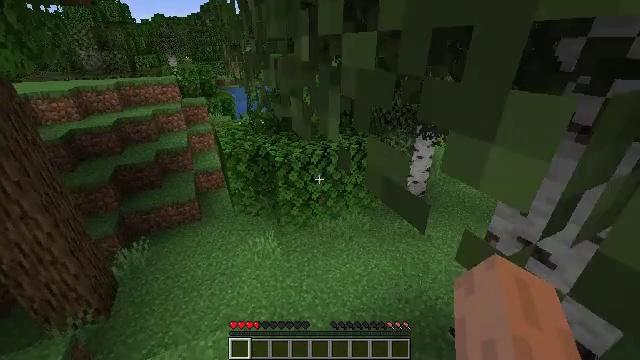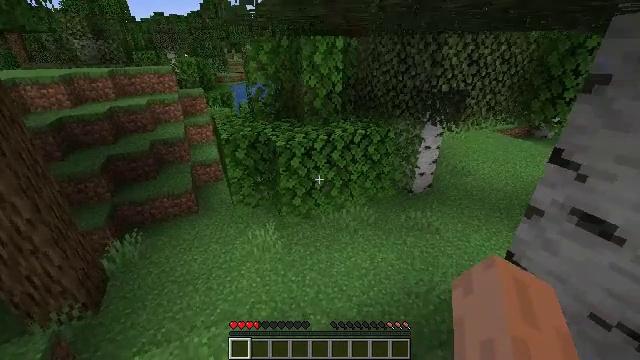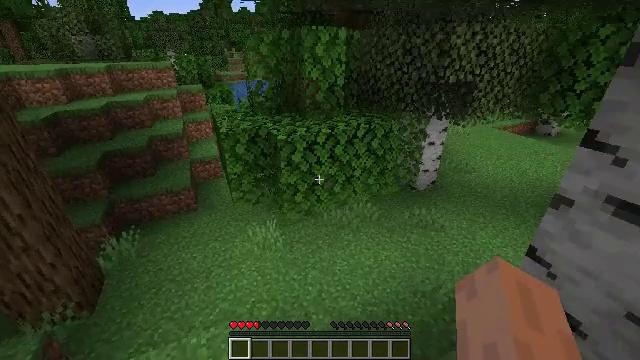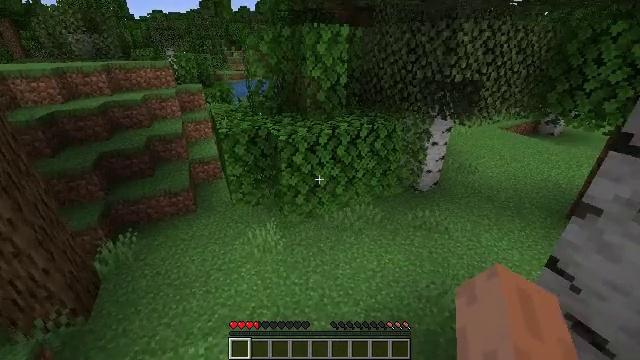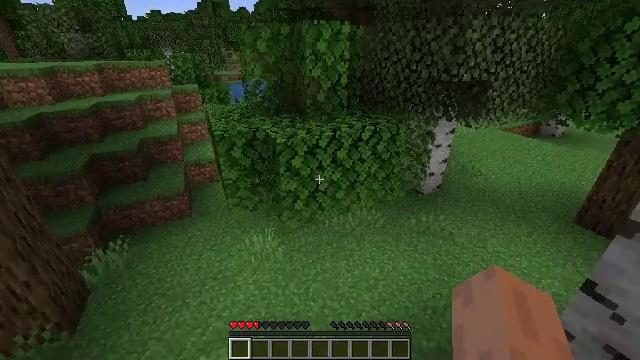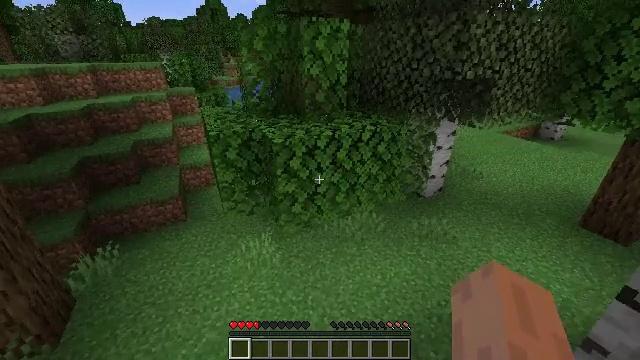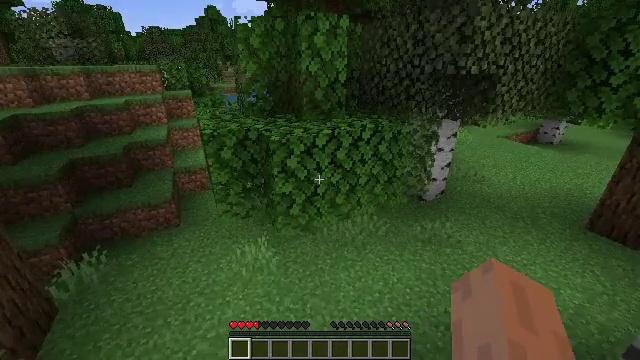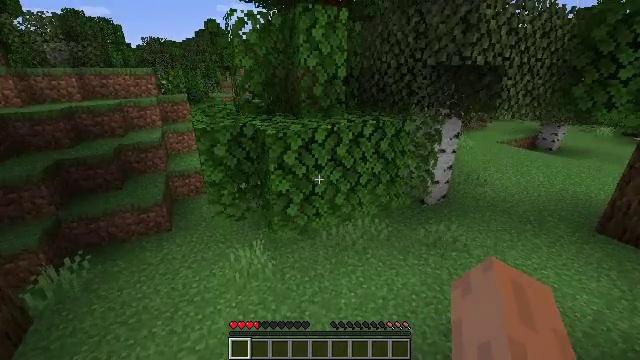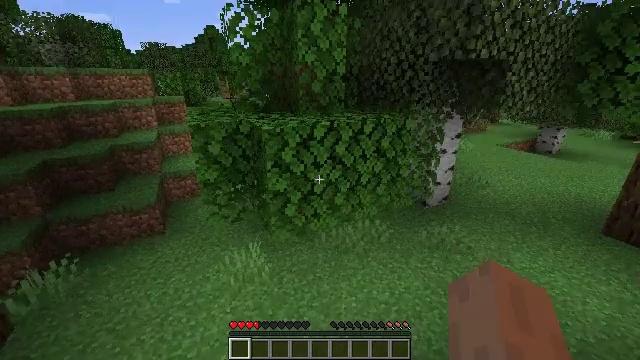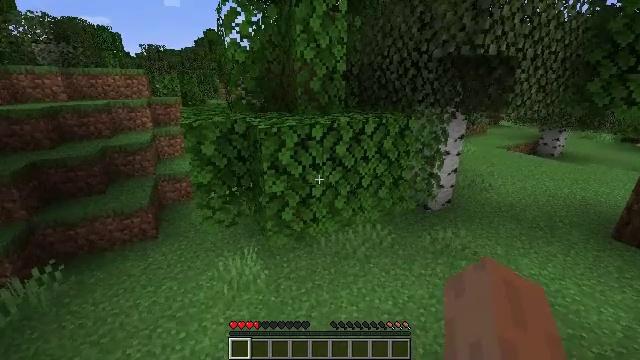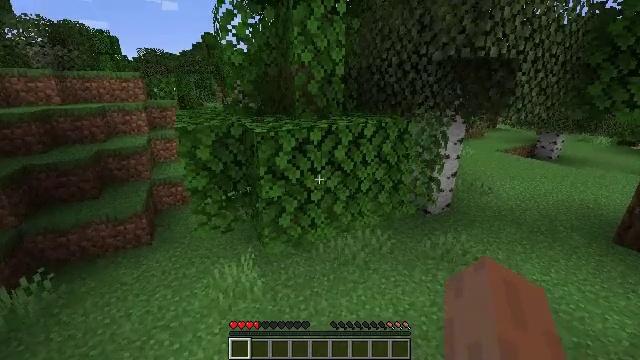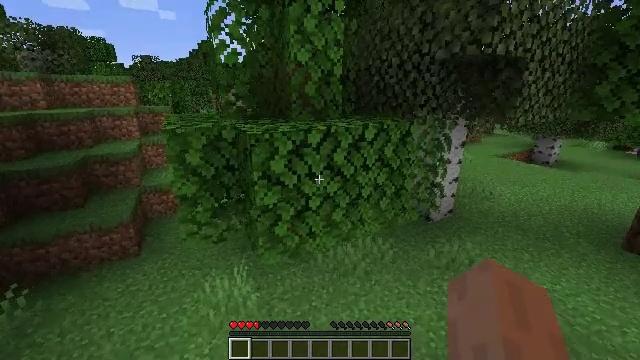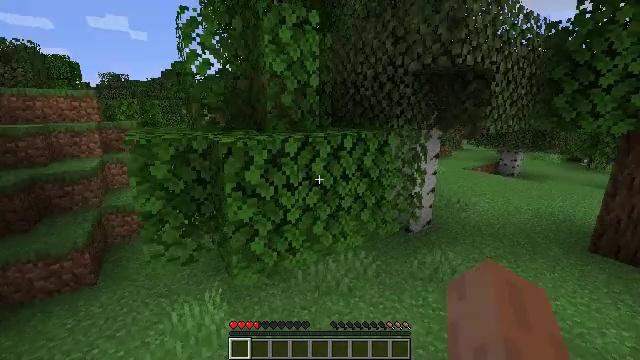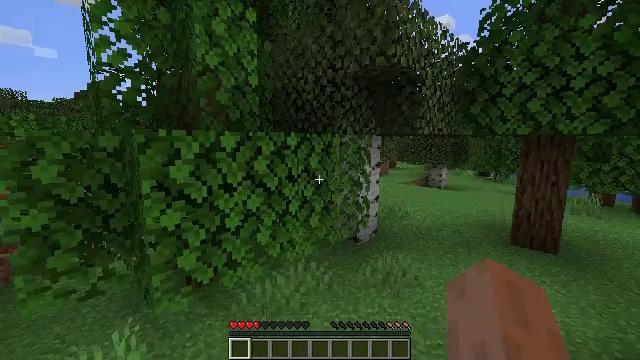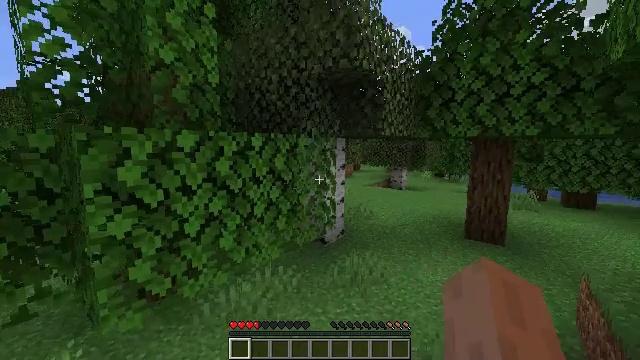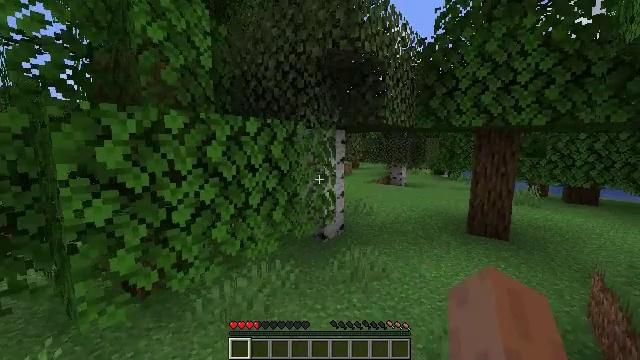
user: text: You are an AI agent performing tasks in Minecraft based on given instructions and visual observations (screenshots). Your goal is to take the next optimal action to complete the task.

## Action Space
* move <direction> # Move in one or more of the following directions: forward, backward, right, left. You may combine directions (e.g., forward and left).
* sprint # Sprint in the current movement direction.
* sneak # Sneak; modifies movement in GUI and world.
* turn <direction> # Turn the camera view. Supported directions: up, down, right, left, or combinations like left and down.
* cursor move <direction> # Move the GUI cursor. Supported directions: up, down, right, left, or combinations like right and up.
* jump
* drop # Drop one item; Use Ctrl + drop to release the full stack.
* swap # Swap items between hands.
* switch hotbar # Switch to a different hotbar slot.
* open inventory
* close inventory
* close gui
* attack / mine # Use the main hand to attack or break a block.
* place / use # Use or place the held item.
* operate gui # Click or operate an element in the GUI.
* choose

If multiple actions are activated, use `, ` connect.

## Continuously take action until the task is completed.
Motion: motion action
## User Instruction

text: Kill the pig.
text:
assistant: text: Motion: move forward, sprint
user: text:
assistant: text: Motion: move forward, sprint
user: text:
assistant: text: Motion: move forward, sprint
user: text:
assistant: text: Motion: move forward, sprint
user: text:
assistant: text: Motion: move forward, sprint, turn up
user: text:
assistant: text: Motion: move forward, sprint, turn up
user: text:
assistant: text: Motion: move forward, sprint, turn up
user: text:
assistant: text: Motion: move forward, sprint, turn up
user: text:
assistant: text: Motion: move forward, sprint
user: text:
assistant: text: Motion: move forward, sprint
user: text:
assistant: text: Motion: move forward, sprint, turn up
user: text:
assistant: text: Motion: move forward and move right, sprint, turn right and up
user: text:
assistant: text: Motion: move forward and move right, sprint, turn right and up
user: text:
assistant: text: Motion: move forward and move right, sprint, turn right
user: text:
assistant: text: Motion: move forward and move right, sprint
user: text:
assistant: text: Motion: move forward and move right, sprint
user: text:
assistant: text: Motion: move forward and move right, sprint
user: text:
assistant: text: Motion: move forward and move right, sprint
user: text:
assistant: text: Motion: move forward, sprint
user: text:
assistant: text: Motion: move forward, sprint
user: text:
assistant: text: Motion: move forward, sprint, turn right
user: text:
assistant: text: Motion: move forward, sprint, turn right and up
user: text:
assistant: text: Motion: move forward, sprint, turn right
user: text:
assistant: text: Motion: move forward, sprint
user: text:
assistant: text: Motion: move forward, sprint
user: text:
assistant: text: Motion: move forward, sprint
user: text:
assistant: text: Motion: move forward, sprint, turn right
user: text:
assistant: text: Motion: move forward, sprint, turn right
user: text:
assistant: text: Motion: move forward, sprint
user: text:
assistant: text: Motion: move forward, sprint